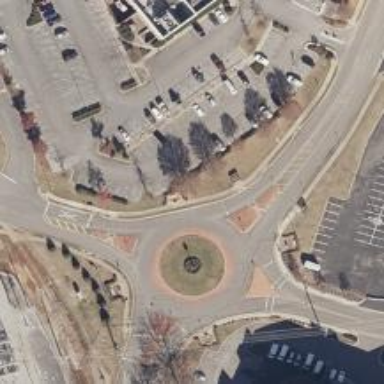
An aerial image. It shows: Roundabout at tertiary road junction.